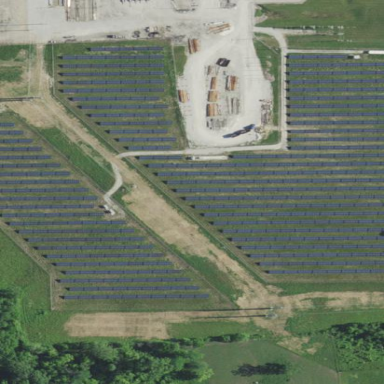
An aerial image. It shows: Solar power plant with photovoltaic technology generating electricity.